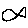
Label: fish